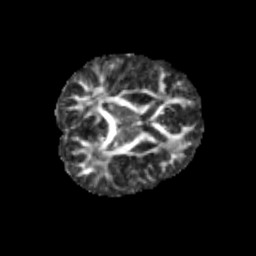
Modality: FA
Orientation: axial
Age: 9
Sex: male
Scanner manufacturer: siemens
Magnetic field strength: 3 T
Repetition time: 3.8 s
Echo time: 0.07 s